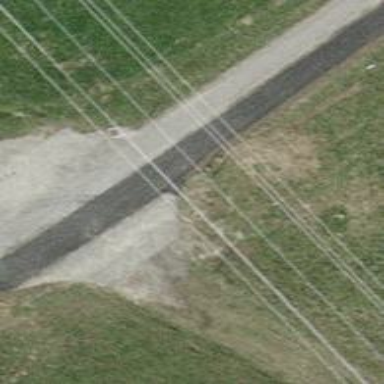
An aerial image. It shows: Track with pebblestone surface. The track has grade4 tracktype.